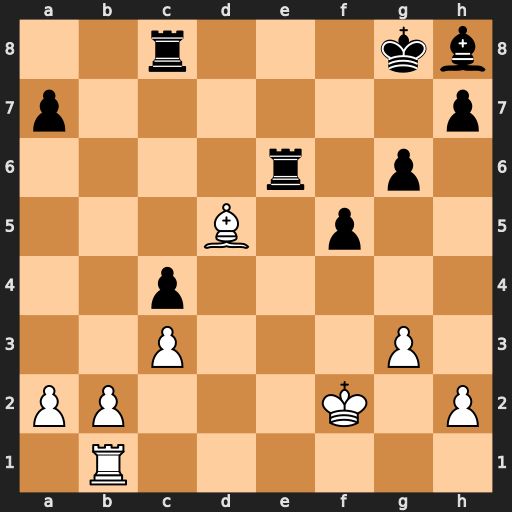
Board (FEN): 2r3kb/p6p/4r1p1/3B1p2/2p5/2P3P1/PP3K1P/1R6
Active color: w
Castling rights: -
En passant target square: -
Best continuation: Bxe6+ Kf8 Bxc8